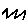
Label: zigzag